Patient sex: F
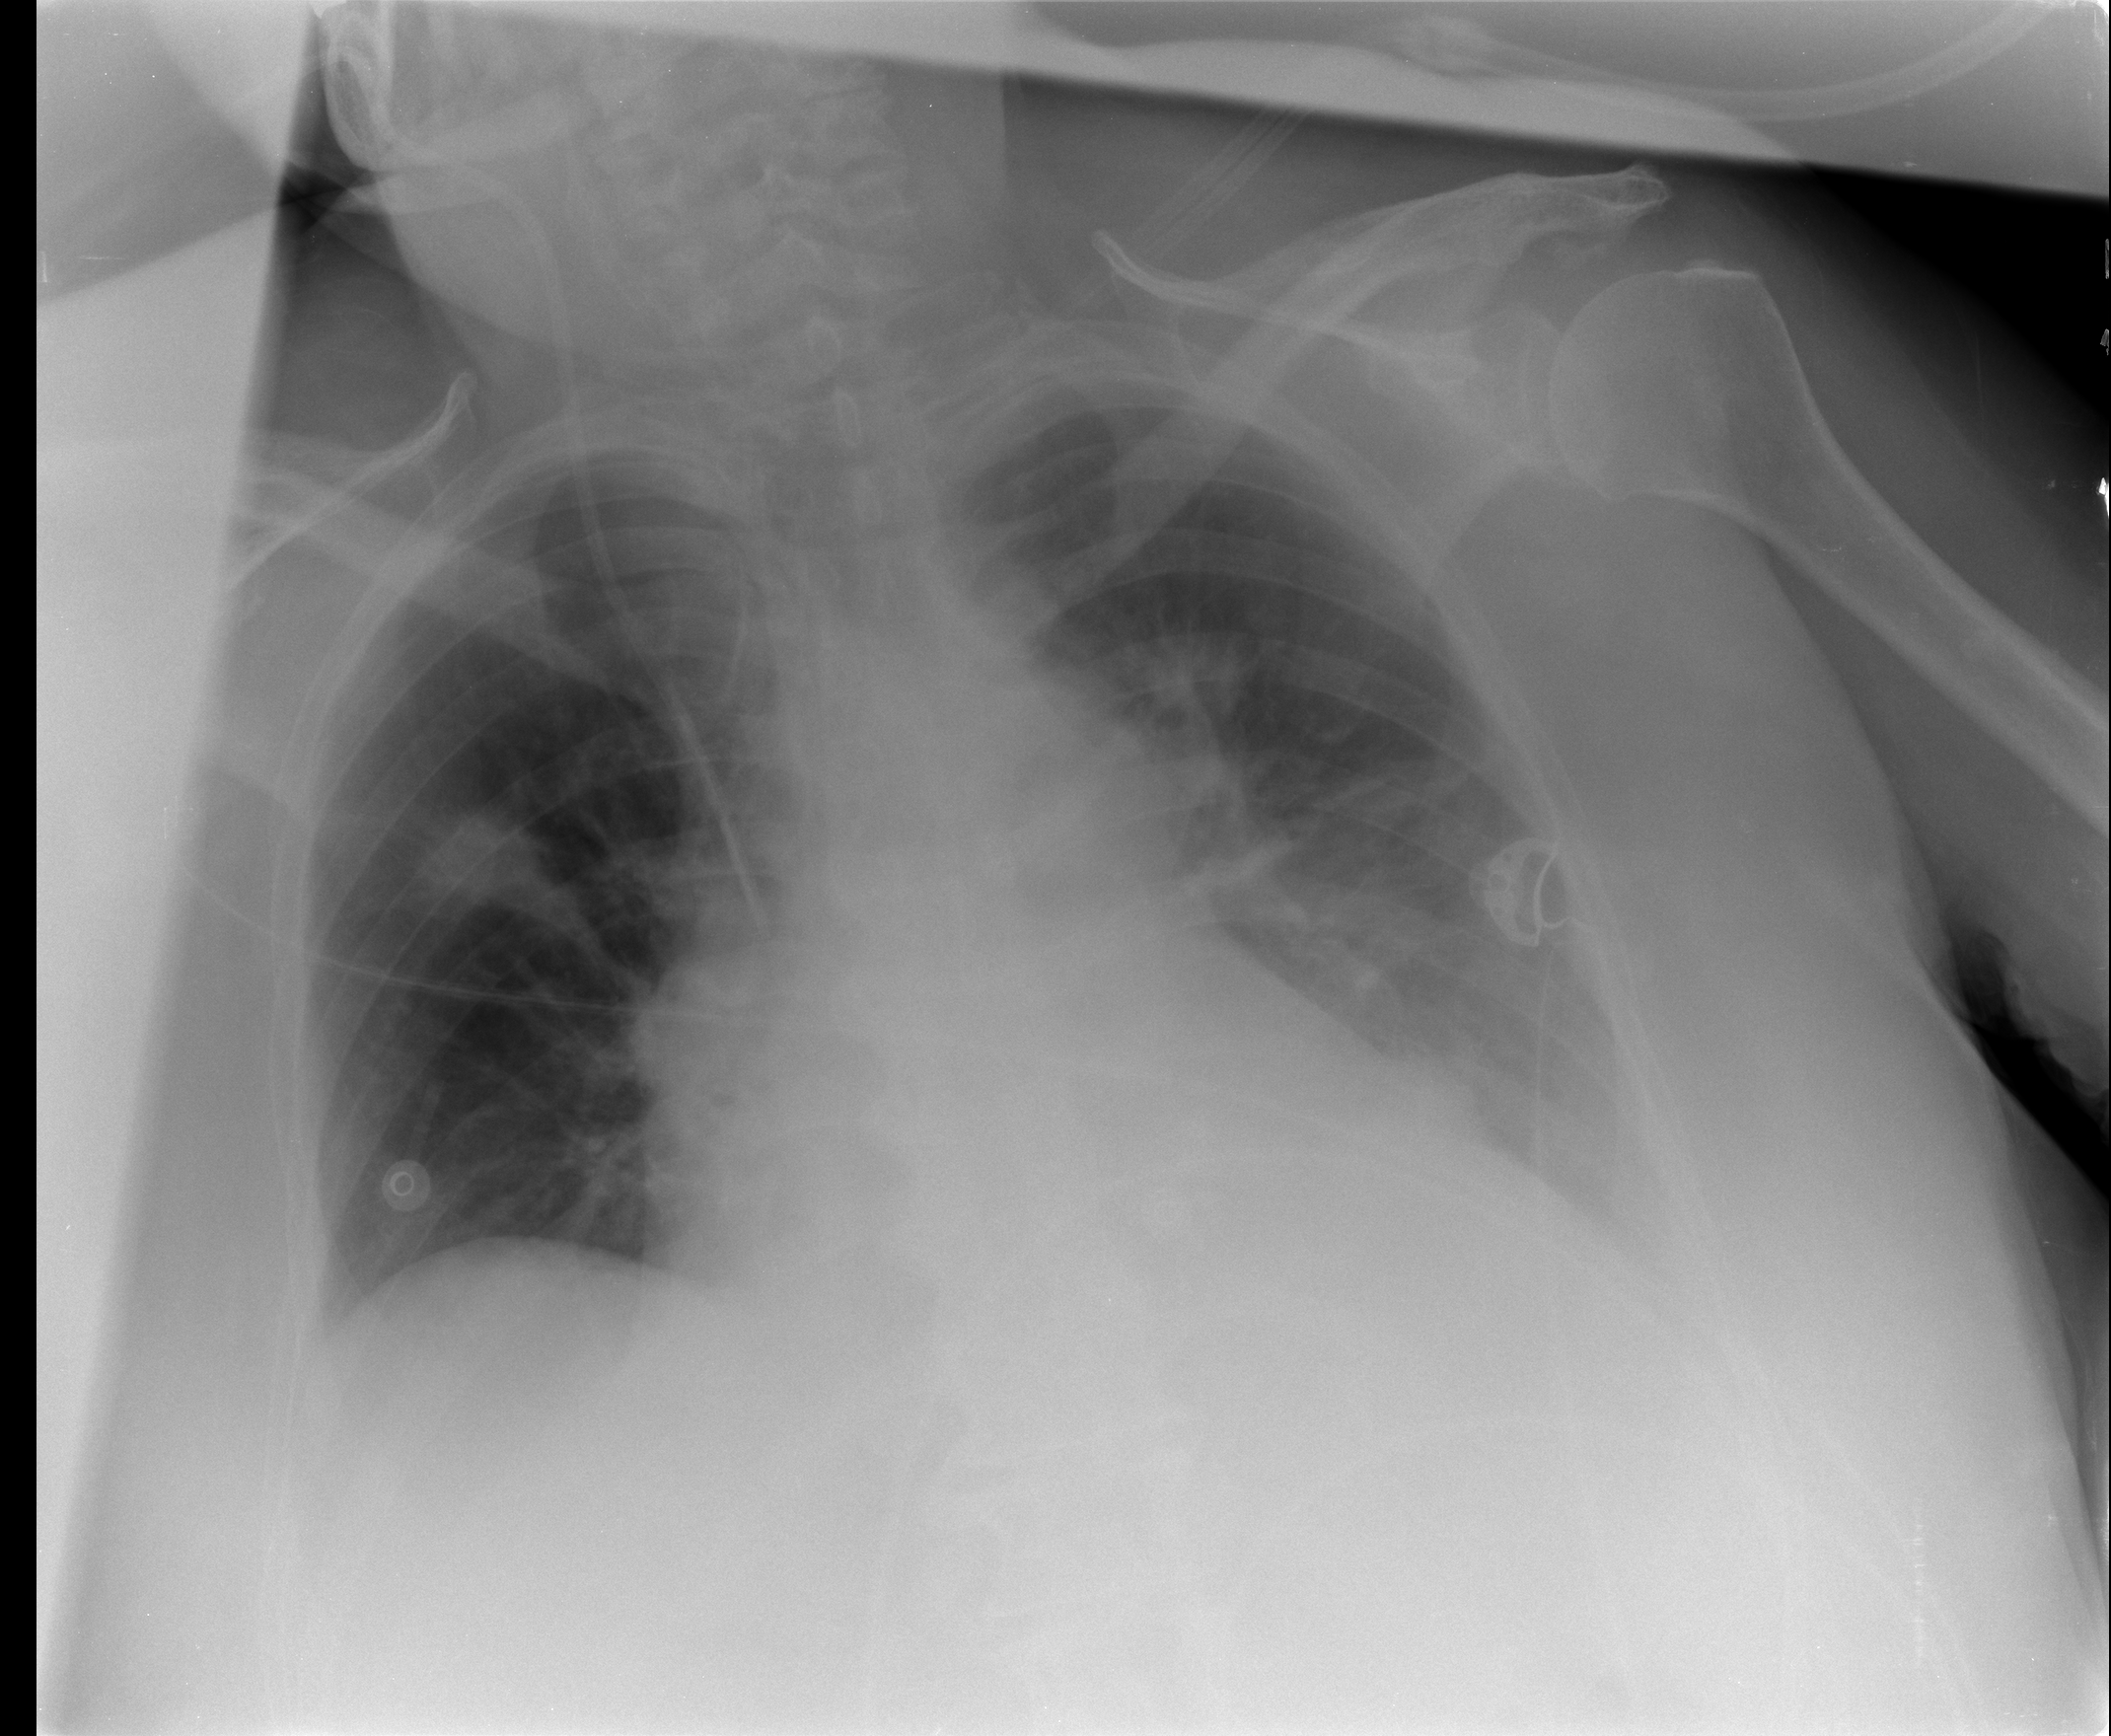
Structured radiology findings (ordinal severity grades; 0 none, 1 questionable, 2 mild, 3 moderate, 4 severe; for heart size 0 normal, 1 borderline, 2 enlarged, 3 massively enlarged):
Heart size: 2
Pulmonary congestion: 0
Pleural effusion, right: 1
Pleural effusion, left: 2
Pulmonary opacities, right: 2
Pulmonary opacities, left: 1
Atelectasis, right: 2
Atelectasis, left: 2